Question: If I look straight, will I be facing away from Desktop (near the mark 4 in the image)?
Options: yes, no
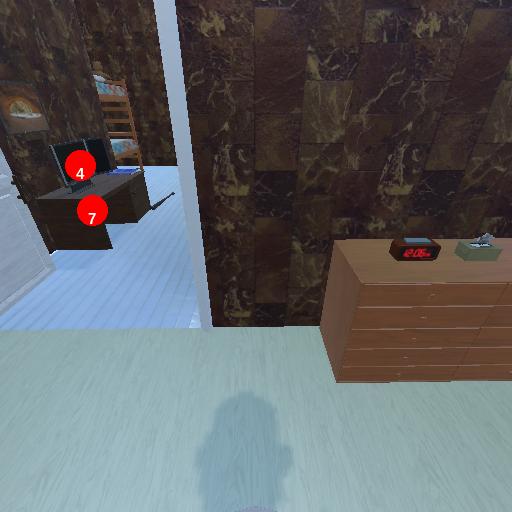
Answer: yes